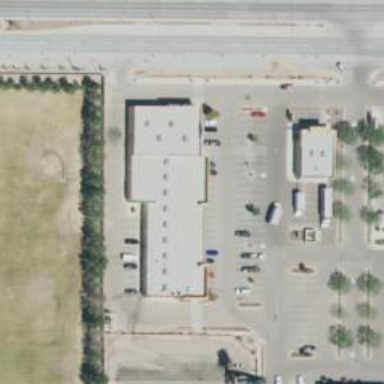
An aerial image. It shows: Parking space is available.